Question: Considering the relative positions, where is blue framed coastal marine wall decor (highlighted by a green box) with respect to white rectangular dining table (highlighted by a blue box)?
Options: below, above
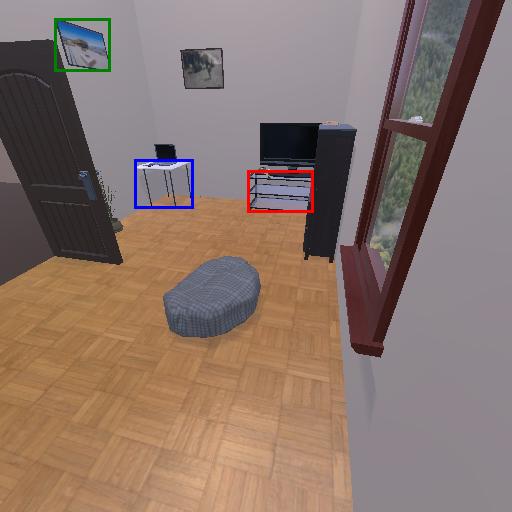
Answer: below